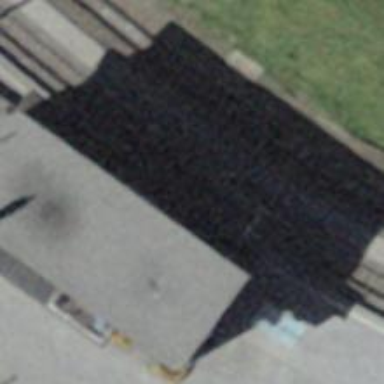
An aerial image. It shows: Railway station that also serves as public transport station.